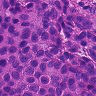
Metastatic tissue present: yes